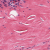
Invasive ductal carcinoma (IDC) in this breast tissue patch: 0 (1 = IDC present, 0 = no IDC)